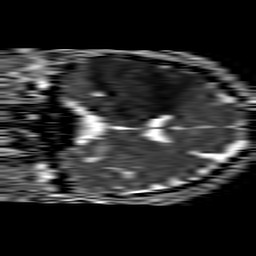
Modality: ADC
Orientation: coronal
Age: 59
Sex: male
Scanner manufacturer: philips
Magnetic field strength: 1.5 T
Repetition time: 4.6 s
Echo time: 0.08631 s